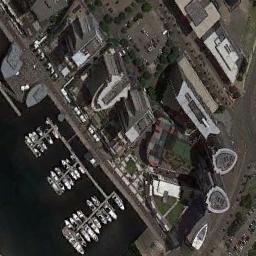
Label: harbor